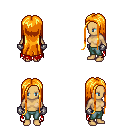
a pixel art fantasy rpg character, female body template, human, tanned skin, red tattered cape, teal pants, light blonde extra-long hairstyle, metal gloves, four views (front, back, left, right), 2x2 character sprite sheet, small pixel art, hard edges, no anti-aliasing